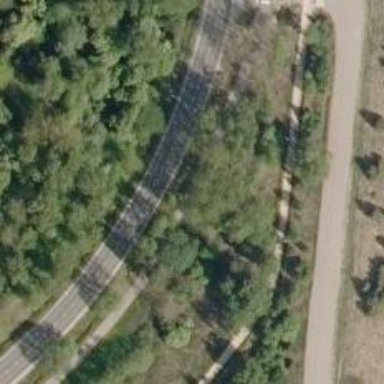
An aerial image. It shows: Asphalt cycleway.